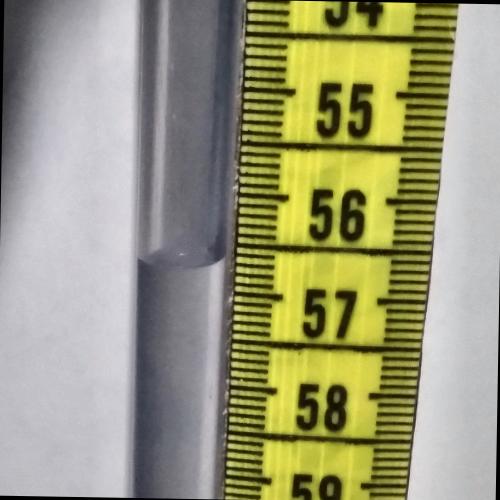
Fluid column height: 56.7 cm